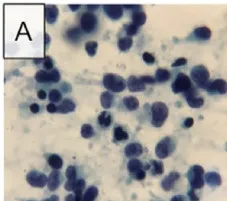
Microscopic findings and immunohistochemistry stains of initial lymph node FNA and subsequent needle-core biopsy. (A) Direct smear of lymph node FNA shows pleomorphic cells with scant sytoplasm and fine chromatin, presence of nucleoli was not detected.
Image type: pathology (immunostaining)